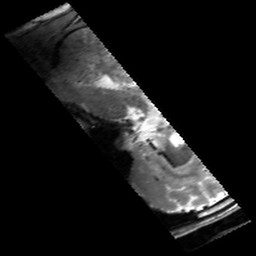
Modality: T2w
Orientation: sagittal
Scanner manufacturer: siemens
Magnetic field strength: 6.98 T
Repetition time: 5.65 s
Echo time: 0.044 s